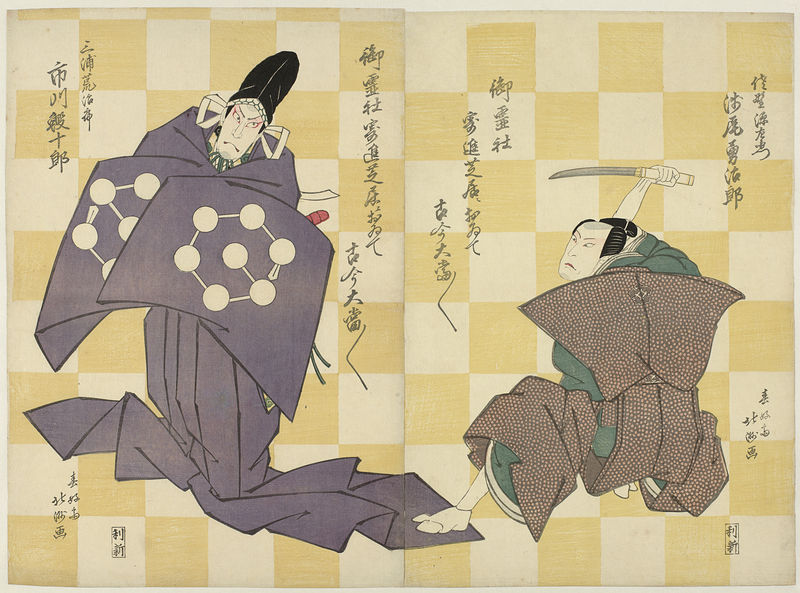
Titel: Ichikawa Ebijûrô I (links) als Miura Arajirô en Asao Yûjirô als Sano Genzaemon, in het stuk ‘Keisei sano no funabashi’, Goryô Theater
Künstler: Shunkôsai Hokushû
Standort: Amsterdam
Institution: Rijksmuseum
Schlagwörter: sabre, chine, asiatique, japon, dague, corée, asitaique, samurai, fague